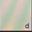
Piece: xx